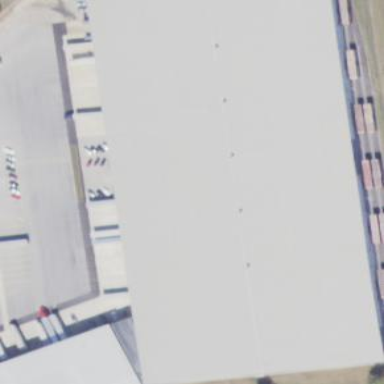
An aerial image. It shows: Warehouse.